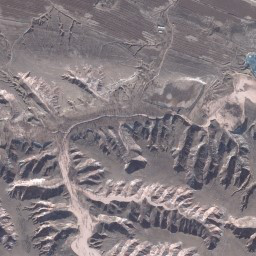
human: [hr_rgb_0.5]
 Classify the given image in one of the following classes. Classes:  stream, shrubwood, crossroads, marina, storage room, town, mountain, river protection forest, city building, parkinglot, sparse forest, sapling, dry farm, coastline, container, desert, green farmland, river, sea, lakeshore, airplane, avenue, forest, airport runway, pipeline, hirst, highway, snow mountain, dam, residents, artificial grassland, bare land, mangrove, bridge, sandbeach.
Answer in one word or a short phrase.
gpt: mountain